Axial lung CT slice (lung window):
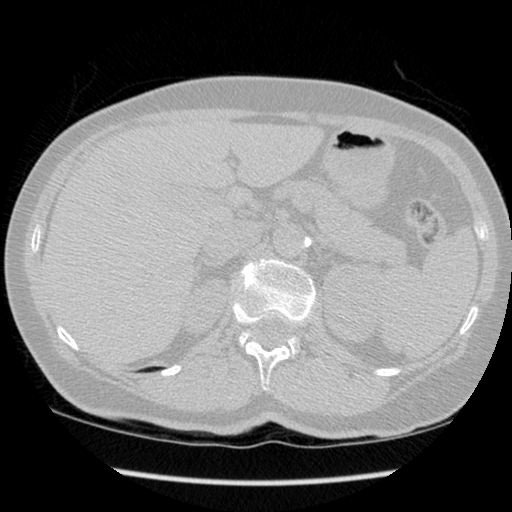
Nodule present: no